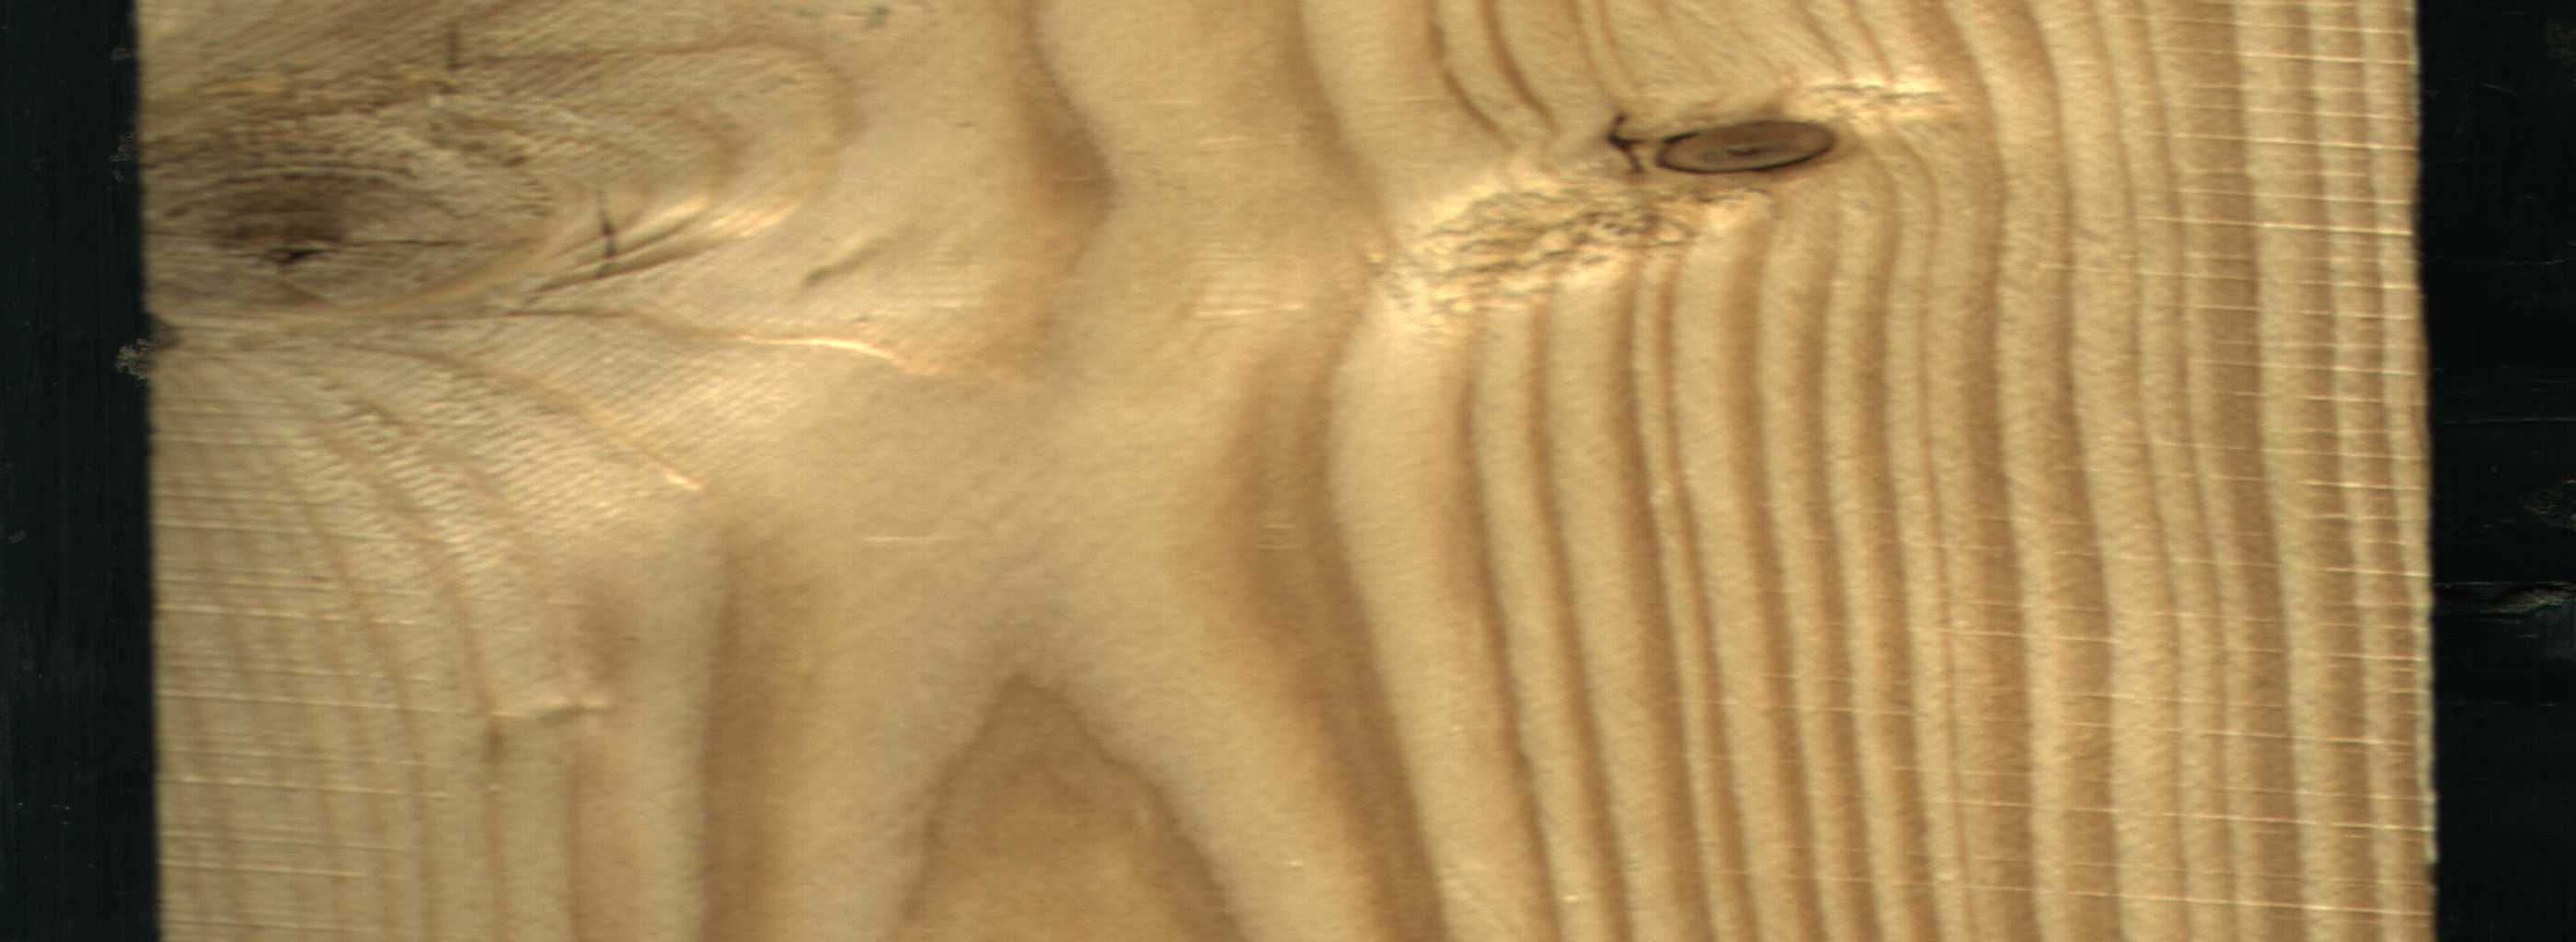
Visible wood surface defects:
knot_with_crack
Dead_Knot